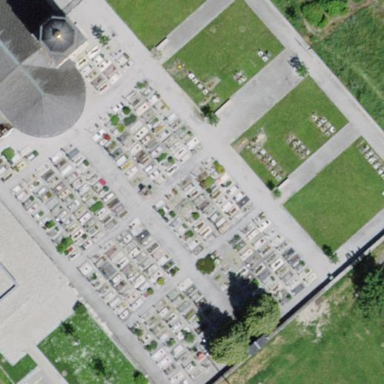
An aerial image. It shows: Cemetery.